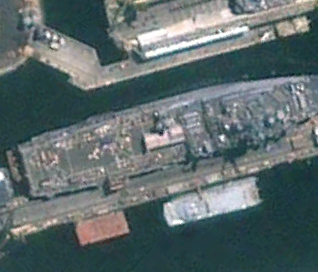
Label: combat